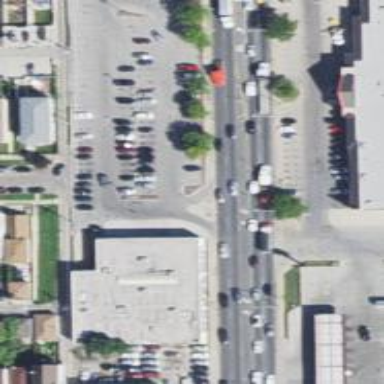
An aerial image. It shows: Footway that serves as traffic island.